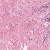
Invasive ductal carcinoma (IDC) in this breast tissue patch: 0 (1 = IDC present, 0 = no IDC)